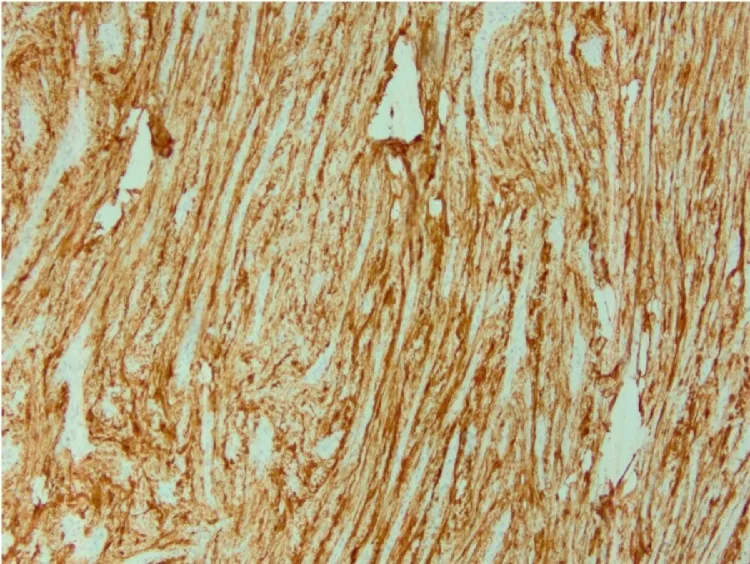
Tumor positively staining for S100.
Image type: pathology (immunostaining)